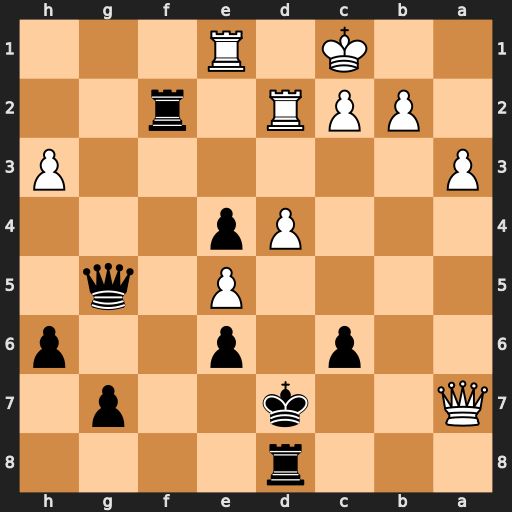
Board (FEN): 3r4/Q2k2p1/2p1p2p/4P1q1/3Pp3/P6P/1PPR1r2/2K1R3
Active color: b
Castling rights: -
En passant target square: -
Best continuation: Ke8 Qa5 c5 h4 Qf4